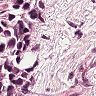
Metastatic tissue present: yes